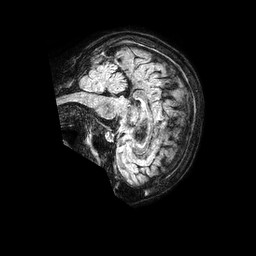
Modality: FLAIR
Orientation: sagittal
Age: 64
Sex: female
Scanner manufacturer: philips
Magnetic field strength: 1.5 T
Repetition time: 4.8 s
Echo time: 0.3 s